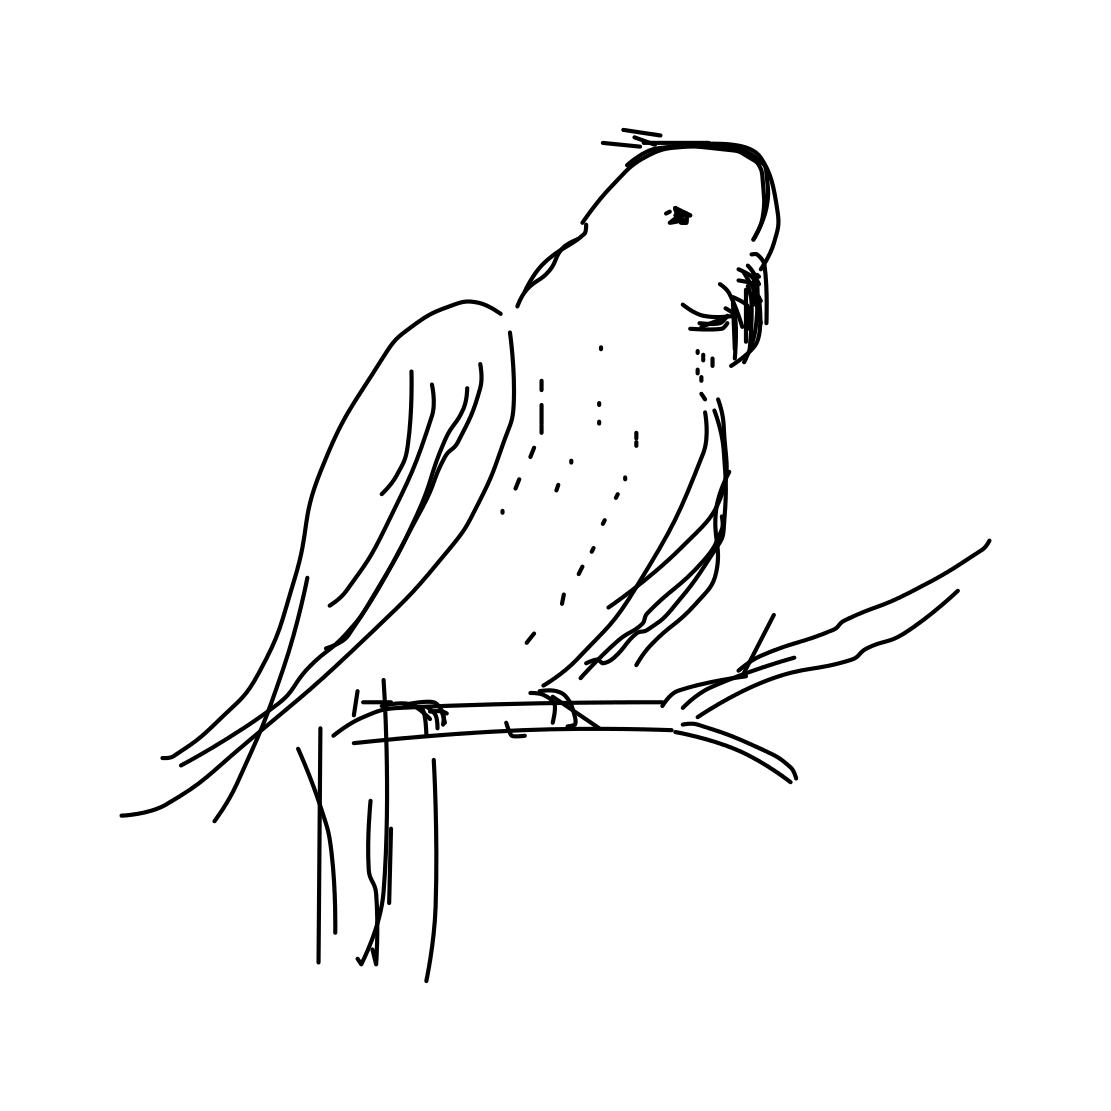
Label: parrot